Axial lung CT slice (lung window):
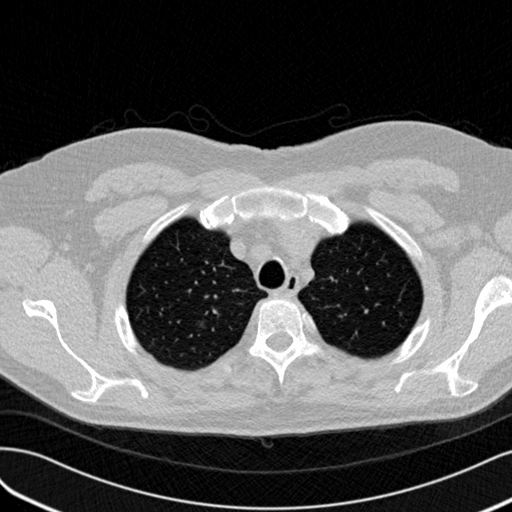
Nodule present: no